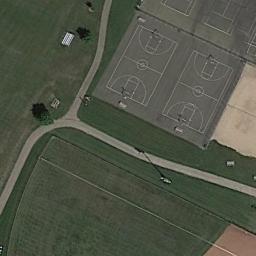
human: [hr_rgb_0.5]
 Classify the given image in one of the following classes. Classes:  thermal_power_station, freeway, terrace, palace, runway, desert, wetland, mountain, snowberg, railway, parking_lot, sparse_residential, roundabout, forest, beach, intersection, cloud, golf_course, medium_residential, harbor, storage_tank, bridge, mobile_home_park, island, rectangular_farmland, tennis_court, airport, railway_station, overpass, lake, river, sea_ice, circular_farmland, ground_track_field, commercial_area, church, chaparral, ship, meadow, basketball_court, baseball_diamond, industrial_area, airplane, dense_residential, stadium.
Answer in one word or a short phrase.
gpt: basketball_court